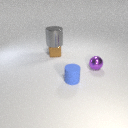
small brown metal cube below large gray metal cylinder